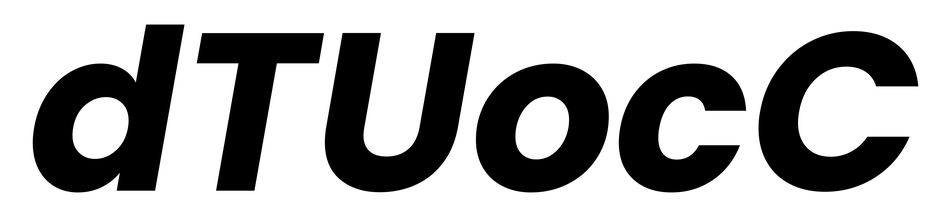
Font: Poppins-BoldItalic